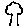
Label: tree